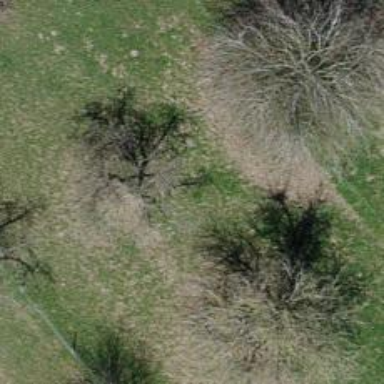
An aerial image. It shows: Agricultural area with deciduous broadleaved trees.